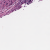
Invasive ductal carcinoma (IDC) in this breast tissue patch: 1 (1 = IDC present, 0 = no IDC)